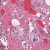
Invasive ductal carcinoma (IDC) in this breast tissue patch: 0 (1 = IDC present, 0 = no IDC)